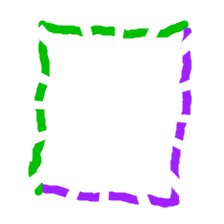
Shape: rectangle